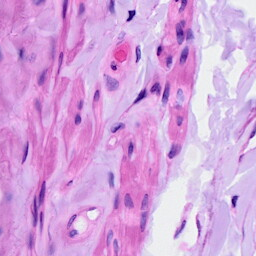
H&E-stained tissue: Ovarian